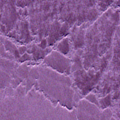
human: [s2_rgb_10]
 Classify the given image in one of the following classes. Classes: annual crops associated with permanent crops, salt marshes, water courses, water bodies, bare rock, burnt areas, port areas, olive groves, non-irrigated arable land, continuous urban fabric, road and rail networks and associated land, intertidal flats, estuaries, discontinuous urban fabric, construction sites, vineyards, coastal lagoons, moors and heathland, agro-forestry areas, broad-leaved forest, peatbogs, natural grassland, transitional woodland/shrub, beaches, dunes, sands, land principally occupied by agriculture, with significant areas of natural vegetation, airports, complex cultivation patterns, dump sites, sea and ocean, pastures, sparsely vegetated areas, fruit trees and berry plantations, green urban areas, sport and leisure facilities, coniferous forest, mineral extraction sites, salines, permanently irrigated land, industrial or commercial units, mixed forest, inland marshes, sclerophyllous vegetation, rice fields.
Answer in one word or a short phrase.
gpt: sea and ocean